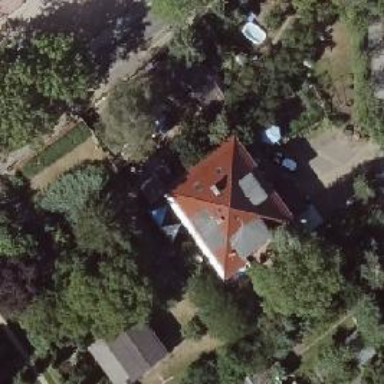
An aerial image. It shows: Detached building.